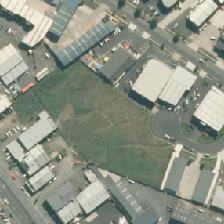
Land cover: urban_parkland